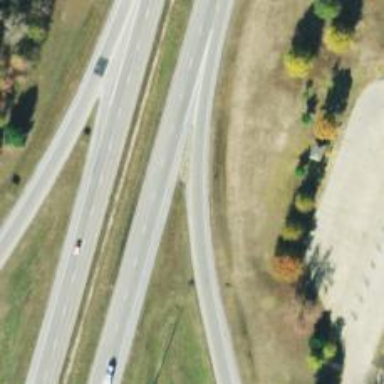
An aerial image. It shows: Asphalt trunk link road.